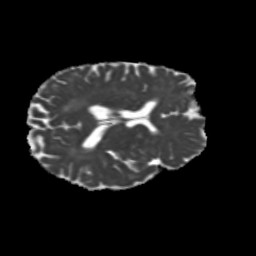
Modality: MD
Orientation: axial
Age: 71
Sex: female
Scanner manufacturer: siemens
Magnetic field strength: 3 T
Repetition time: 5.25 s
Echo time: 0.08 s